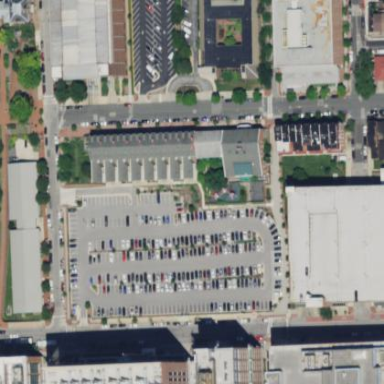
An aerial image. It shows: Parking area.